Aerial crown-view tile of a tropical tree (Barro Colorado Island, Panama), acquired 20250217:
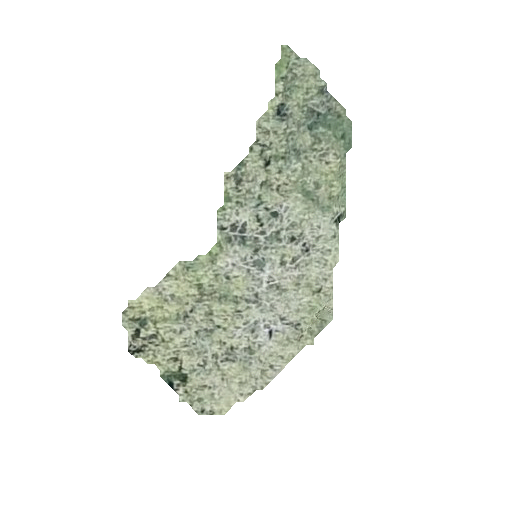
Species: Tabebuia rosea
GBIF accepted scientific name: Tabebuia rosea
Crown area: 62.507 m²